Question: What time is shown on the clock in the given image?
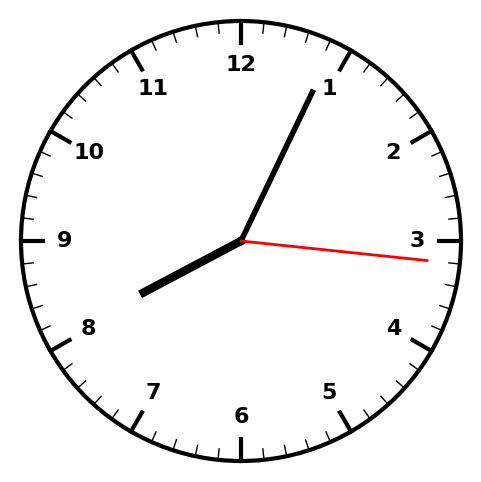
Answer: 08:04:16